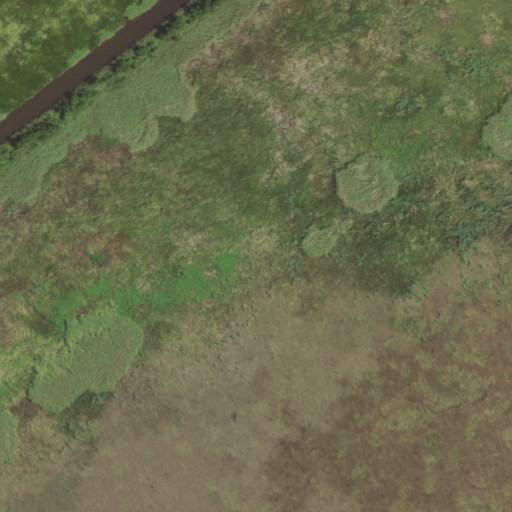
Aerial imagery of ridge(s) in Louisiana named Back Ridge containing only herbaceous wetlands